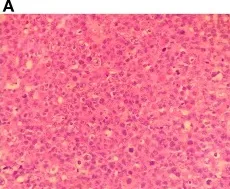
Brain biopsy findings. Hematoxylin and eosin staining revealed diffusely distributed atypical lymphoid cells (A).
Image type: pathology (h&e)